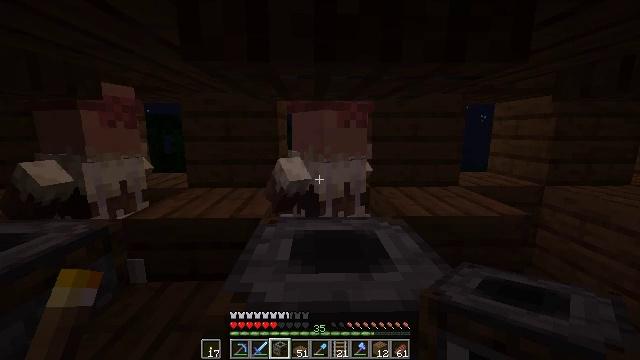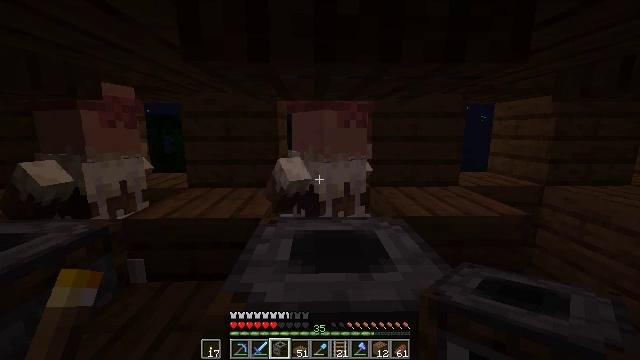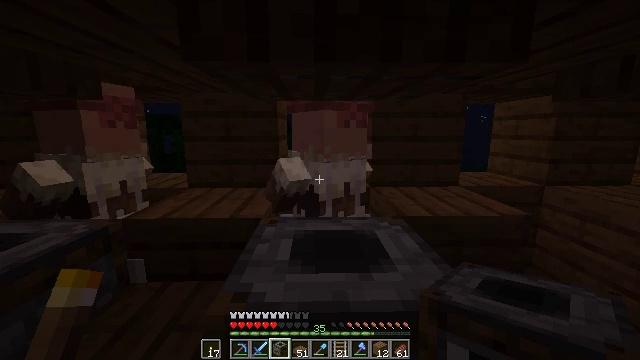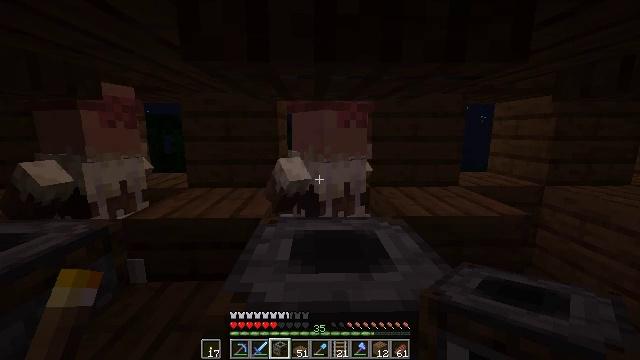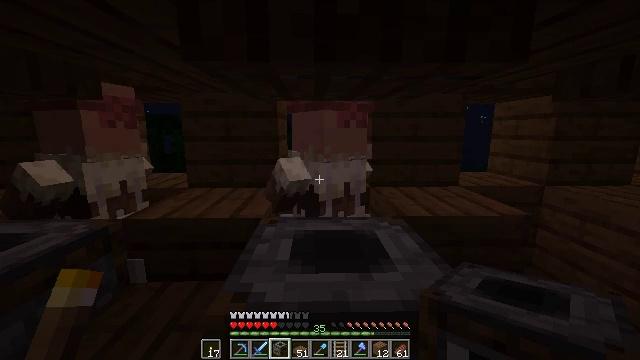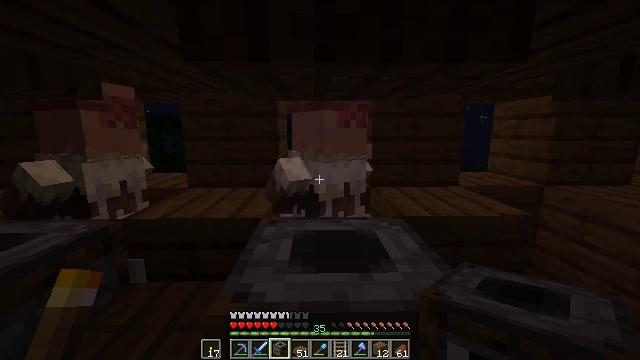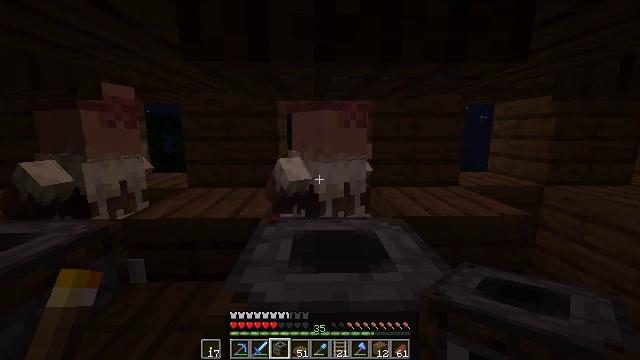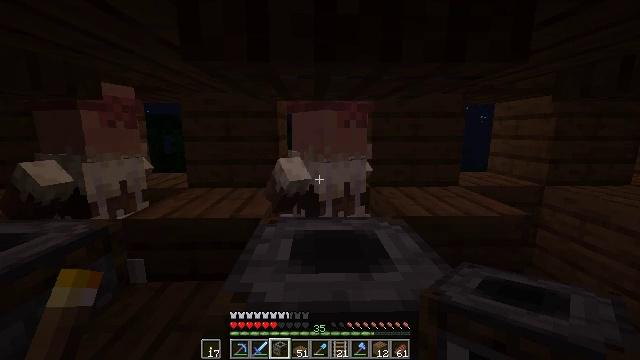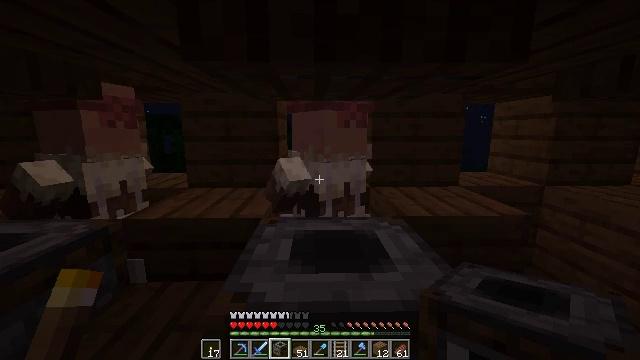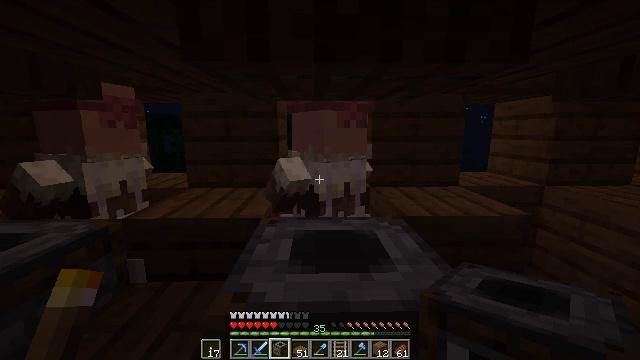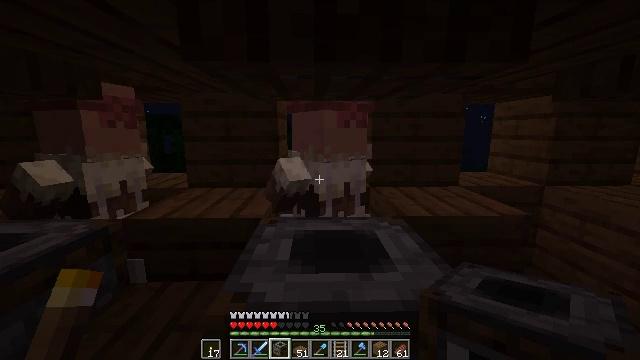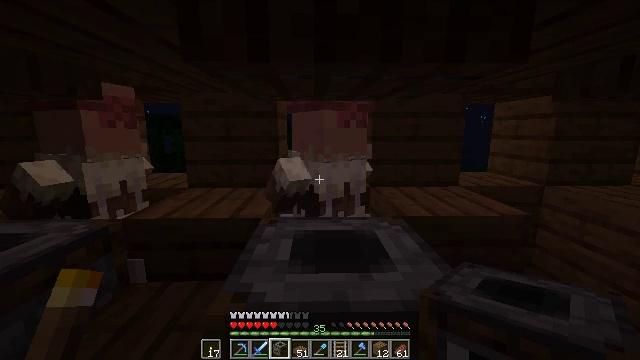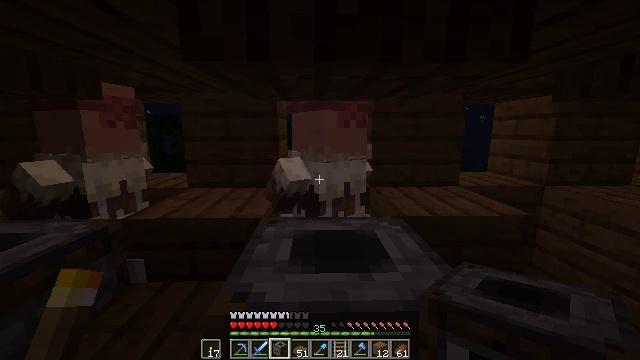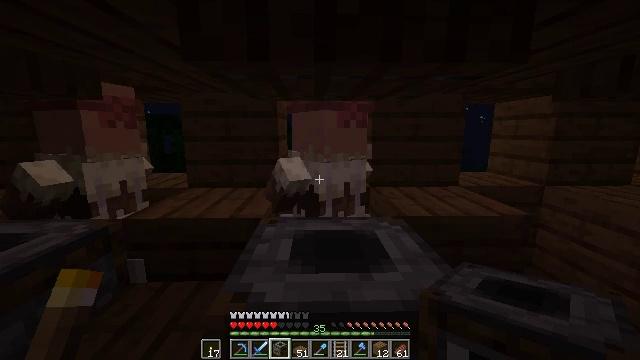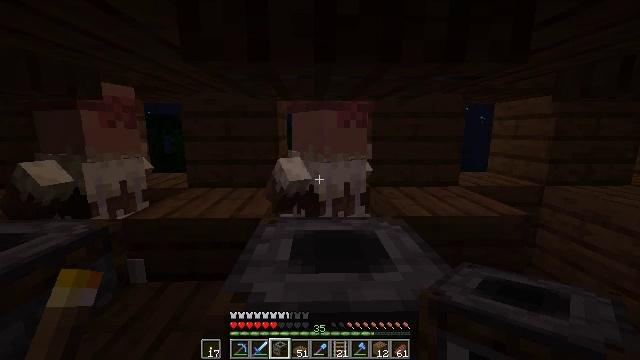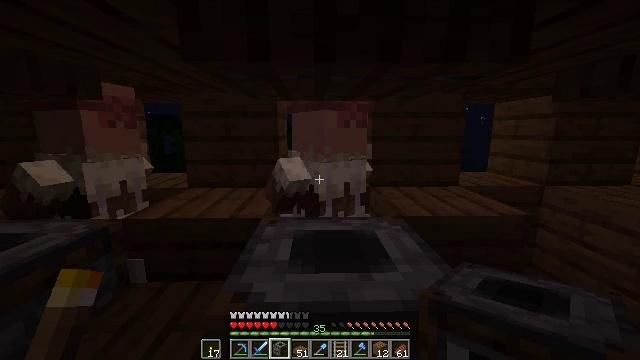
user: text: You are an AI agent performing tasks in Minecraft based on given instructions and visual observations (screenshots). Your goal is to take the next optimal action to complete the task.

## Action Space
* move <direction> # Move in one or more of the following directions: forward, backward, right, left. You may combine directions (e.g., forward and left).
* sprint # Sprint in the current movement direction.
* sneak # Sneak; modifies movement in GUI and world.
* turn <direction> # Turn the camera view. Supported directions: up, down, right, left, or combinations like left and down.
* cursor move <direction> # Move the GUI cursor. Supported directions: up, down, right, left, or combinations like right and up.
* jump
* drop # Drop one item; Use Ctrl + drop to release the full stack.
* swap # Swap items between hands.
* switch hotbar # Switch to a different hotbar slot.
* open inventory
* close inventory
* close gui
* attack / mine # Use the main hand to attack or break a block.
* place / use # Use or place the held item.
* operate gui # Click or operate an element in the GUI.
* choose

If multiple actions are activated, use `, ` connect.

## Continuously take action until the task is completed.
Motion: motion action
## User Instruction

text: Break the smoker to collect it.
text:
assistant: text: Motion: no_op
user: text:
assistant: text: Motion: no_op
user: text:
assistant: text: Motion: no_op
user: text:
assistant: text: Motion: no_op
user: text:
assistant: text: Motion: no_op
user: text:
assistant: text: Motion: no_op
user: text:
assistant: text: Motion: no_op
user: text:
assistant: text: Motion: no_op
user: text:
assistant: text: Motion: no_op
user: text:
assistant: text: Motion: no_op
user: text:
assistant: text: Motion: no_op
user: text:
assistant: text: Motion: no_op
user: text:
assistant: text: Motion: no_op
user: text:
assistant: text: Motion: no_op
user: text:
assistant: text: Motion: no_op
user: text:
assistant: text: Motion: no_op
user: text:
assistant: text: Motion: no_op
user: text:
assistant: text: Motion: no_op
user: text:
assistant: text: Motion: no_op
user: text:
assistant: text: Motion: no_op
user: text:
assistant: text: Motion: no_op
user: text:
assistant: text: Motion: no_op
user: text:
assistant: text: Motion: no_op
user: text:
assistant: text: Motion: no_op
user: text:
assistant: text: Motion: no_op
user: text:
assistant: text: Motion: no_op
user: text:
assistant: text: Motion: no_op
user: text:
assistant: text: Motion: no_op
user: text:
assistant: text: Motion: no_op
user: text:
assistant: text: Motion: no_op